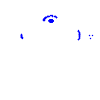
Particle: kaon